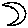
Label: moon